Field crop: maize
Growth stage: 1
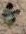
Species: chenopodium